Interaction volume radius: 10 \u00c5
Interaction volume height: 25 \u00c5
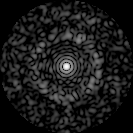
Disorder parameter: 0.8368